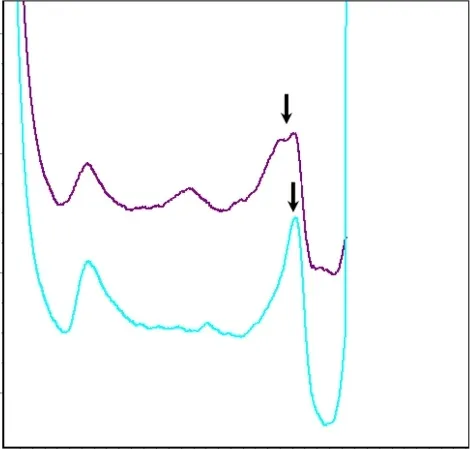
Denaturing high-performance liquid chromatography results of wild type and mutated BFSP2. DHPLC results show a variant trace for BFSP2 compared to the wild type (WT) trace. The profile in purple is the mutant protein. The profile in blue is the wild type protein.
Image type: chart (chart)